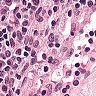
Metastatic tissue present: no